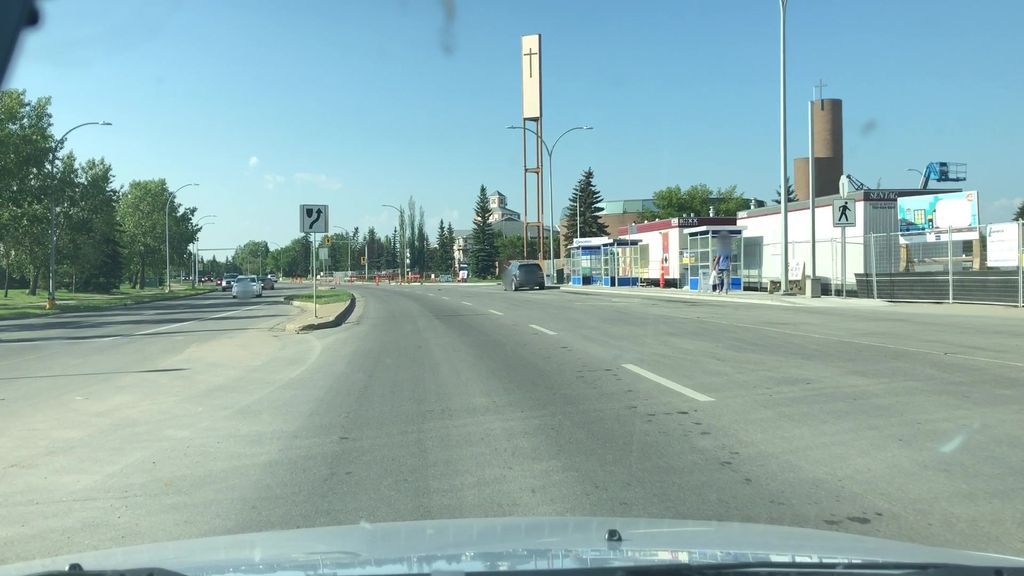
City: edmonton